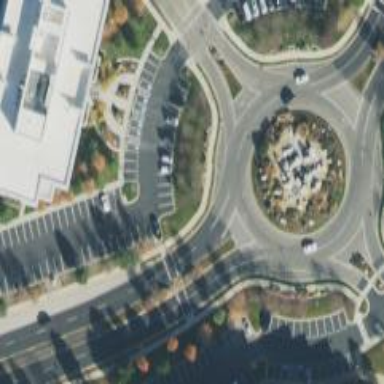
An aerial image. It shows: Roundabout at tertiary road junction.